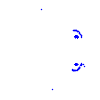
Particle: proton